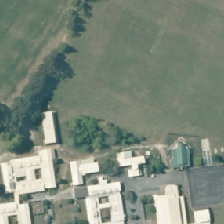
Land cover: urban_parkland